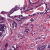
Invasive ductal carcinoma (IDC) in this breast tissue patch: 1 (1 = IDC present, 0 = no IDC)